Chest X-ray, PA view. Patient: 61 years old, sex F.
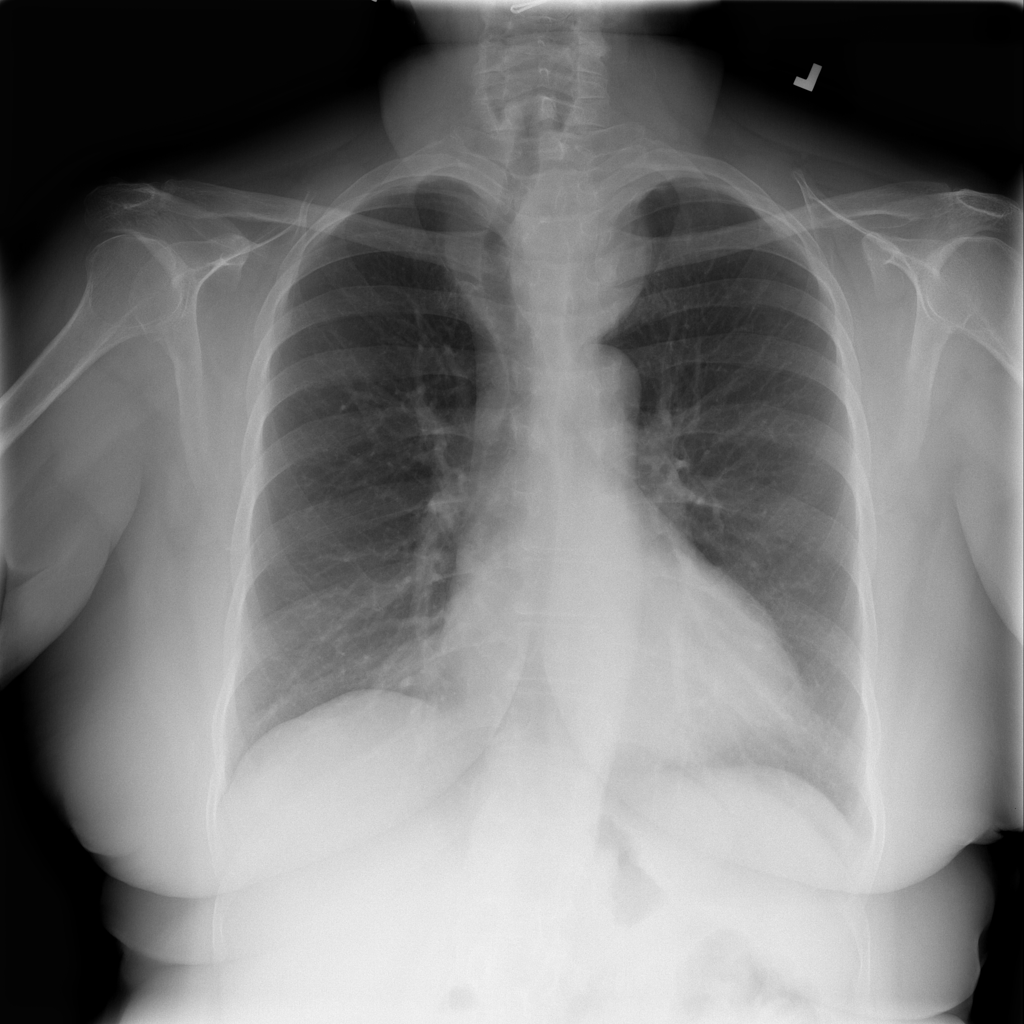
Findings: No Finding